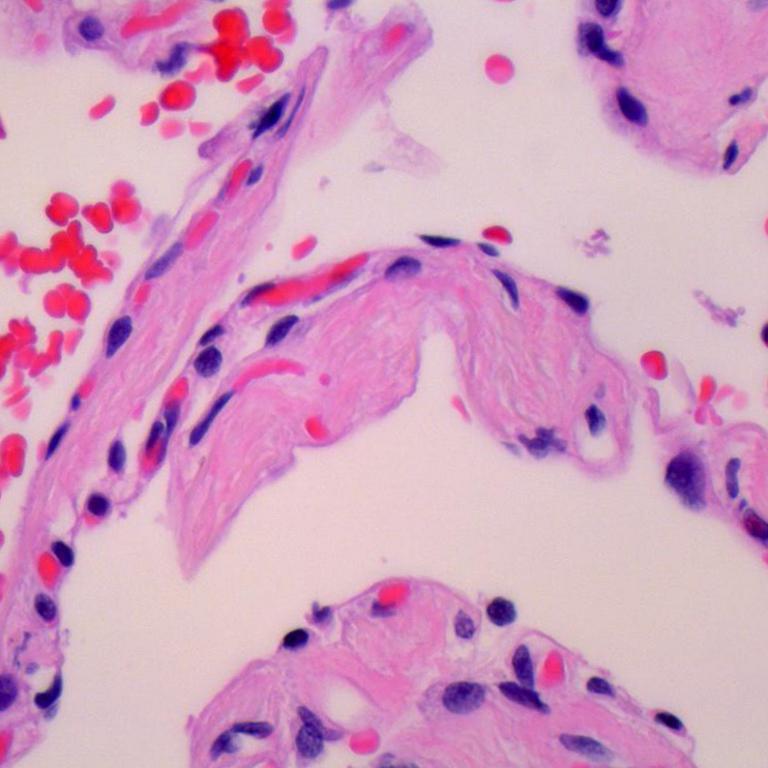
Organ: lung
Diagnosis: benign